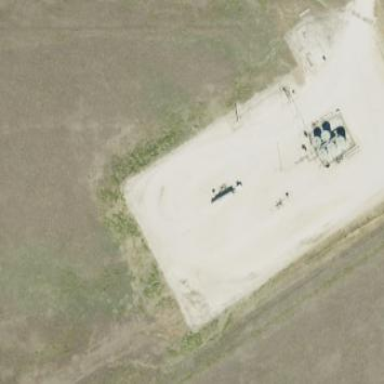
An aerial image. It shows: Industrial area used for fracking.